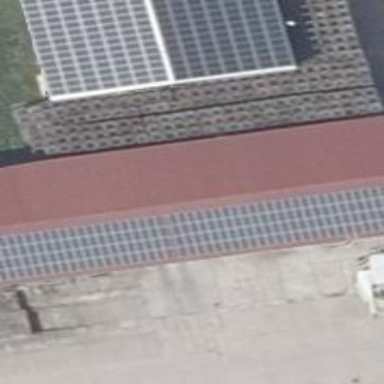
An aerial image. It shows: Solar photovoltaic panel generator producing electricity as small installation.